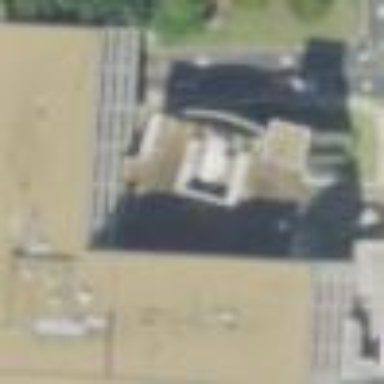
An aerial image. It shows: Part of building is shown in the image.